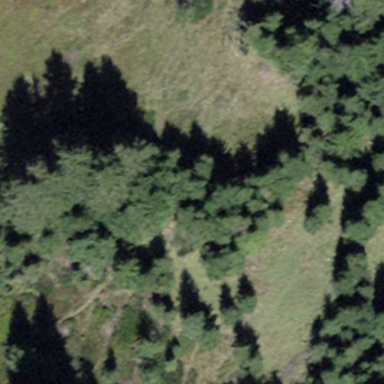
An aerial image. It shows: Forest area.